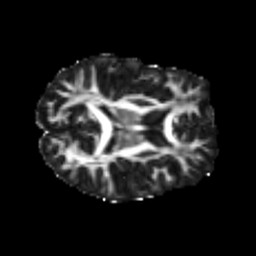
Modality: FA
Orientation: axial
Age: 47
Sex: male
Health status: healthy
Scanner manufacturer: siemens
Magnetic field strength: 3 T
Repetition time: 3.6 s
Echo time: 0.092 s